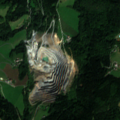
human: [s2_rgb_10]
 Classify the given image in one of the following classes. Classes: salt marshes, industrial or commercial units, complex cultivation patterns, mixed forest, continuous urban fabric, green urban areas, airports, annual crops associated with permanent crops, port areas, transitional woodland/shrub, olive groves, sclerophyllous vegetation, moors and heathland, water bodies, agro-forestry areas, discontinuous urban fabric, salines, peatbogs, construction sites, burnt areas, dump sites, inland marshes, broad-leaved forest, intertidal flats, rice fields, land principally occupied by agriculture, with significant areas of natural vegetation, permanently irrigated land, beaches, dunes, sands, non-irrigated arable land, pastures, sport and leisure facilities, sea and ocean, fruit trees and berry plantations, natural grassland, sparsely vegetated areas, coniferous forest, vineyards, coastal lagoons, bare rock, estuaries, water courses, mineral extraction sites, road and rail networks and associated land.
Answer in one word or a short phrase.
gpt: mineral extraction sites, land principally occupied by agriculture, with significant areas of natural vegetation, coniferous forest, mixed forest